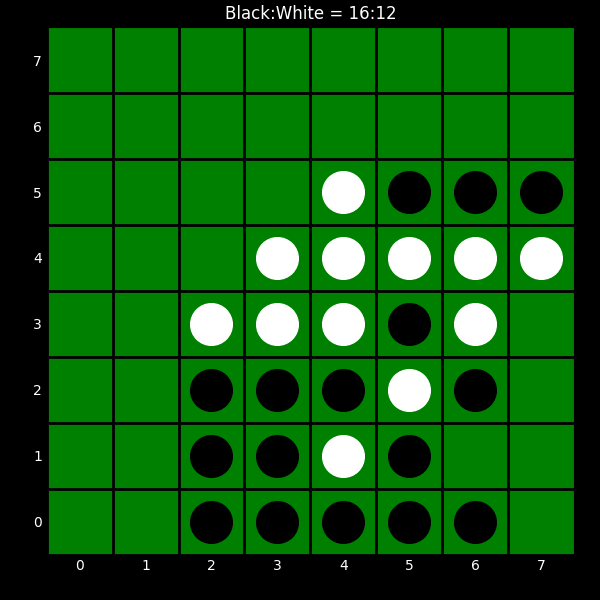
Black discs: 16
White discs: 12